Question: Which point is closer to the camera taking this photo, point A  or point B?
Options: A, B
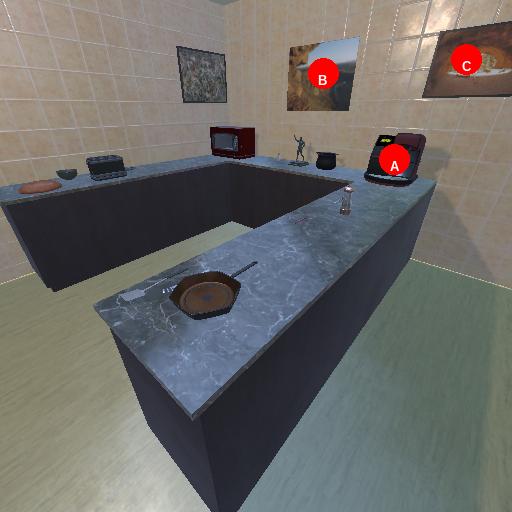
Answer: A